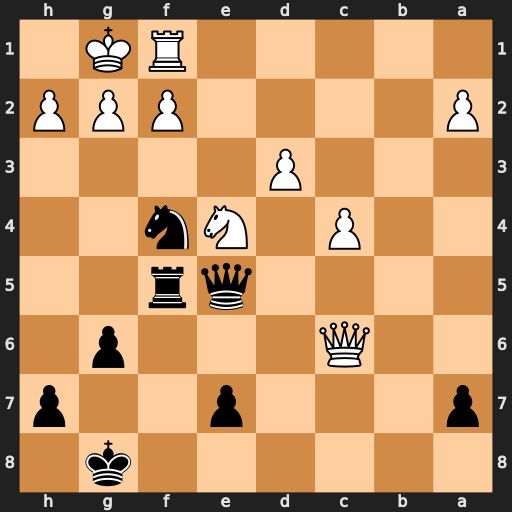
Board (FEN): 6k1/p3p2p/2Q3p1/4qr2/2P1Nn2/3P4/P4PPP/5RK1
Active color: b
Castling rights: -
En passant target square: -
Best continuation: Ne2+ Kh1 Qxh2+ Kxh2 Rh5#